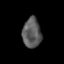
Tissue: lung
Cell type: Epithelial cells
Senescence score: 0.2088
Nuclear area (px): 544
Mean DAPI intensity: 90.246